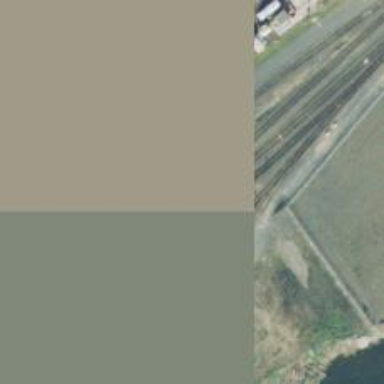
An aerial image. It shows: Railway yard used for servicing trains.